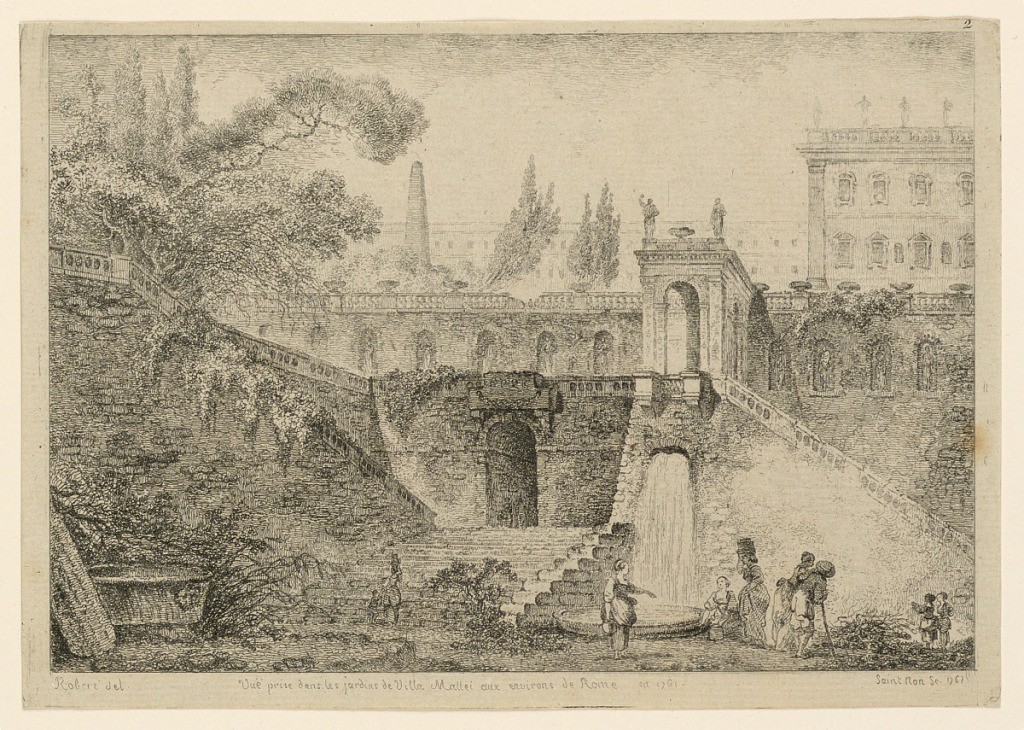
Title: The Gardens of the Villa Mattei, near Rome
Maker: Jean-Baptiste Richard de Saint Non, French, 1727 – 1791
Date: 1761
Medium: Etching on paper
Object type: Print
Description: Plate 20 of series. A section of a terraced garden. Title in margin, below: "Vue prise dans les jardins de Villa Mattei aux invirons / de Rome en 1761.